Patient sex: F
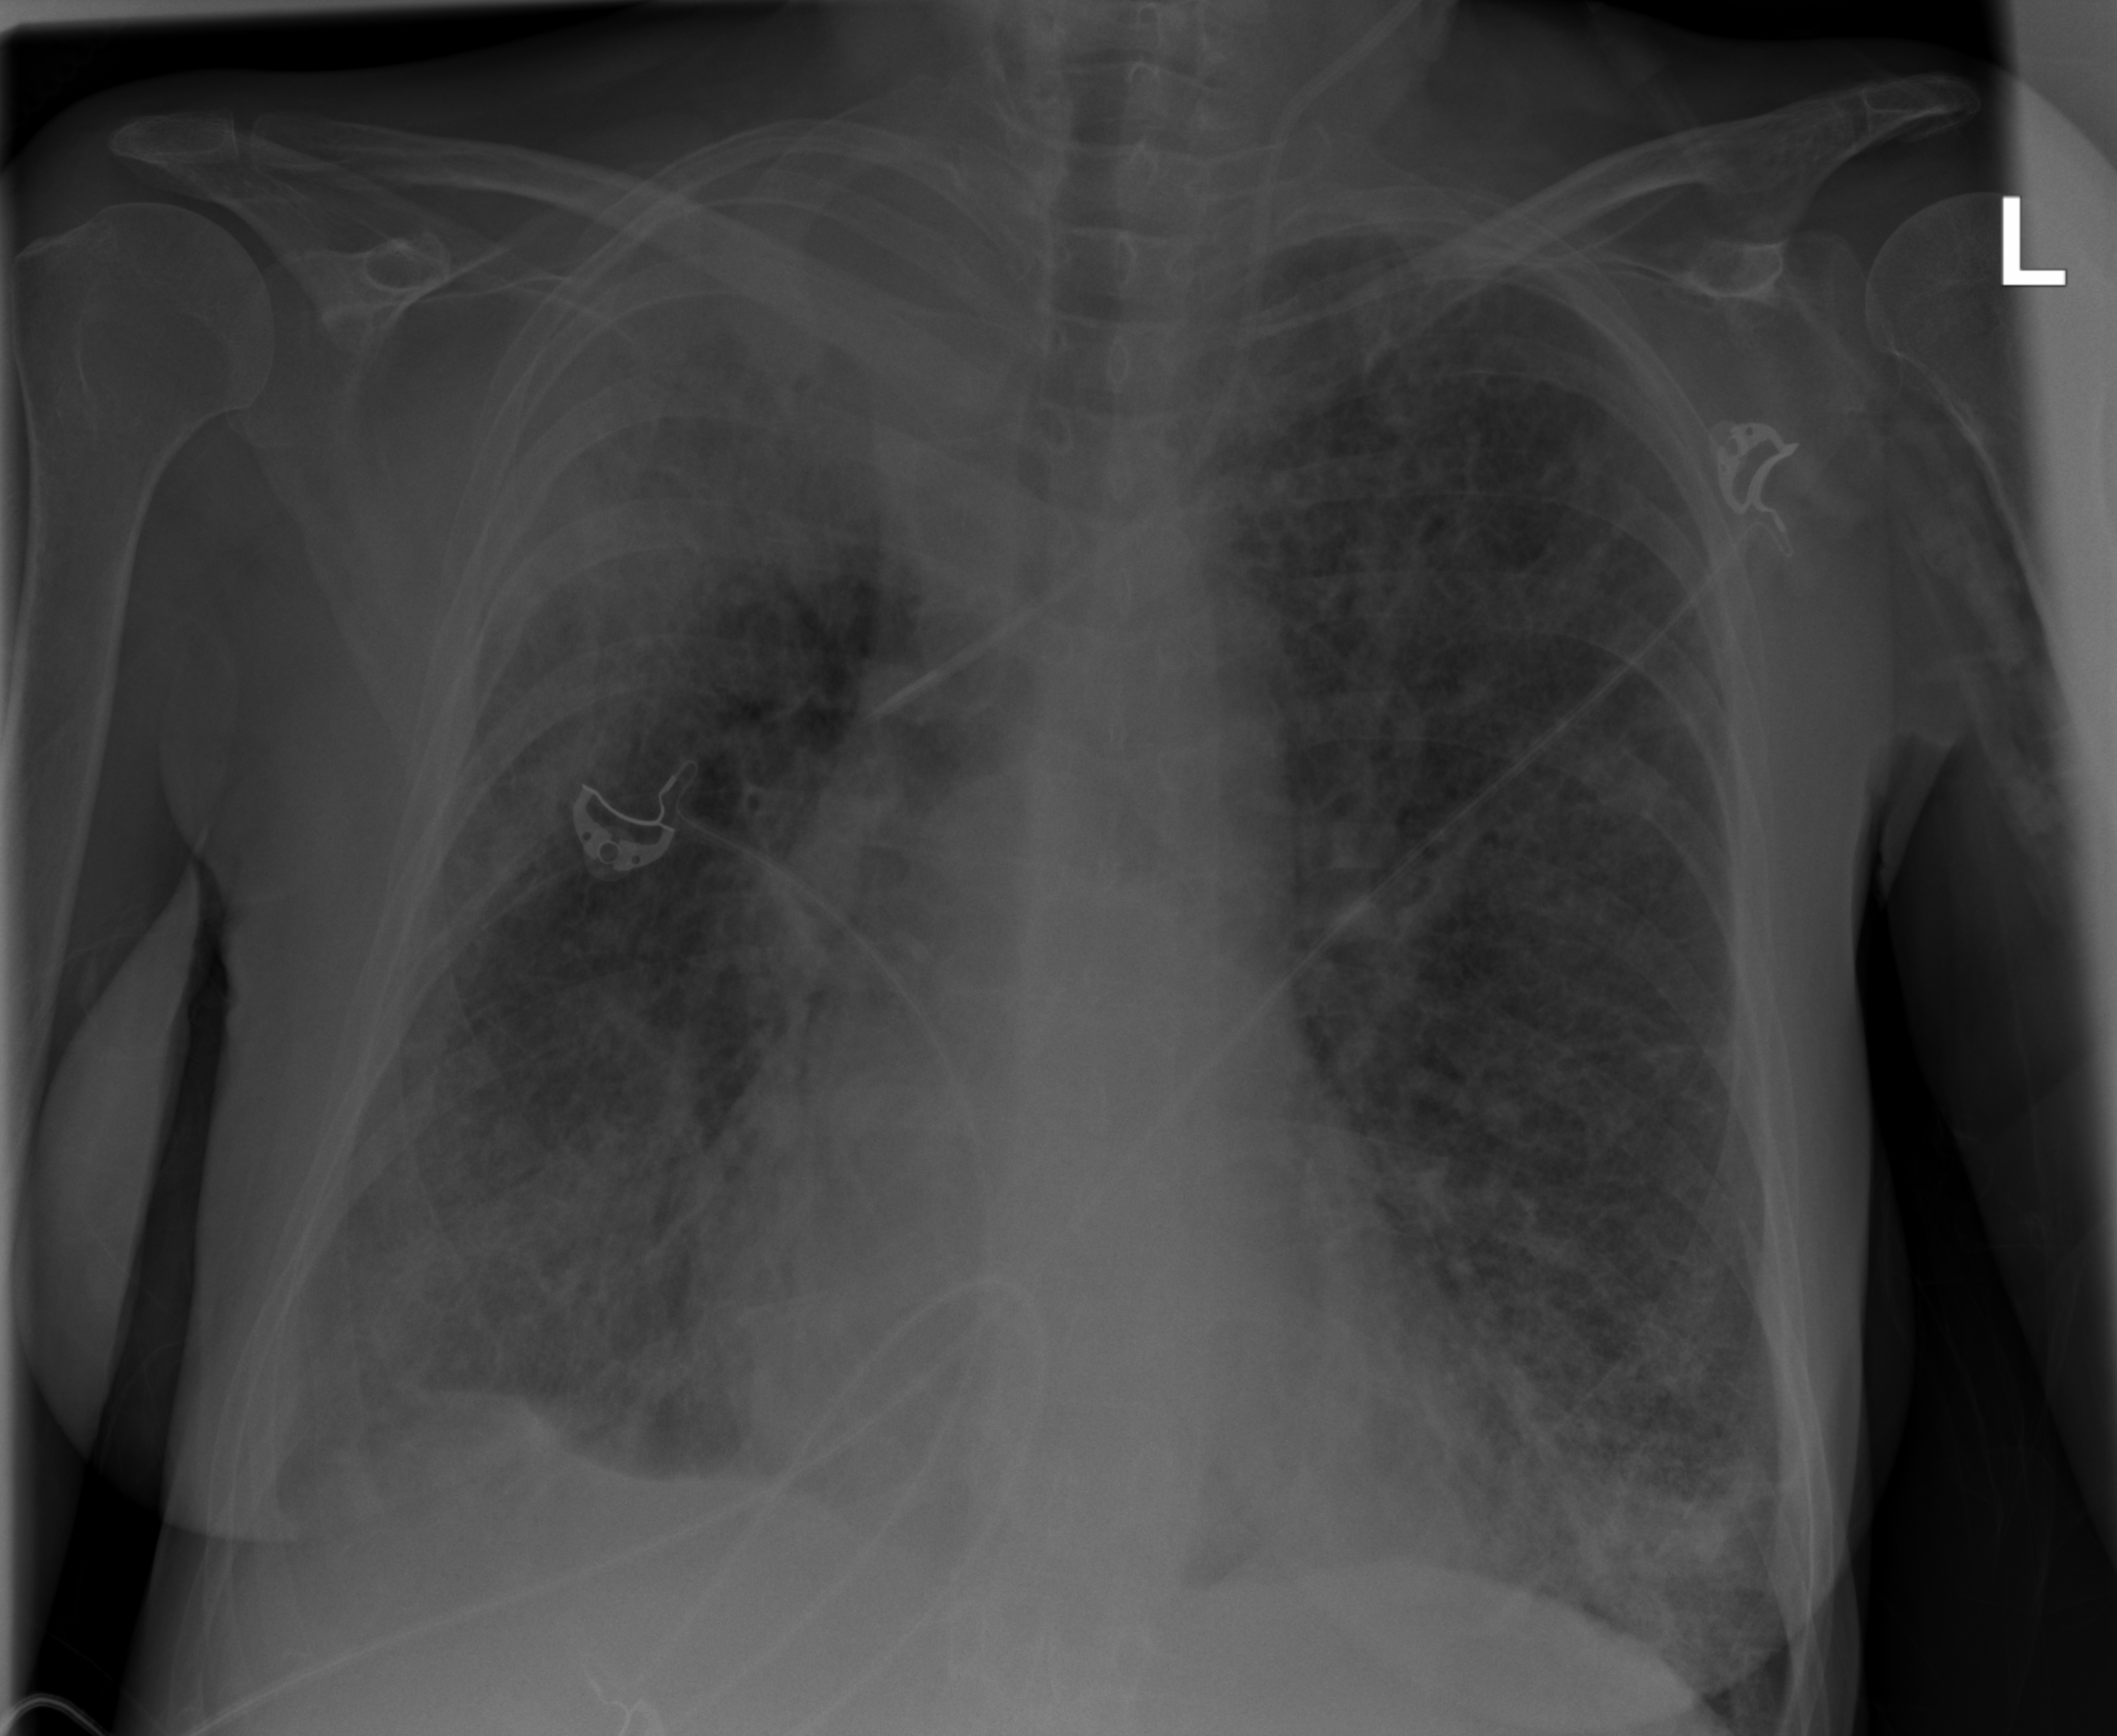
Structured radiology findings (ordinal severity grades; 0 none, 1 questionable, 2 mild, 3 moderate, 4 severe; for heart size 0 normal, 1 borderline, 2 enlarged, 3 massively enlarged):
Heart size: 0
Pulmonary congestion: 3
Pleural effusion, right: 2
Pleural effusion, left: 0
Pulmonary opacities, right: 4
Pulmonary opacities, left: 3
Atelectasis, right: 2
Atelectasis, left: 2